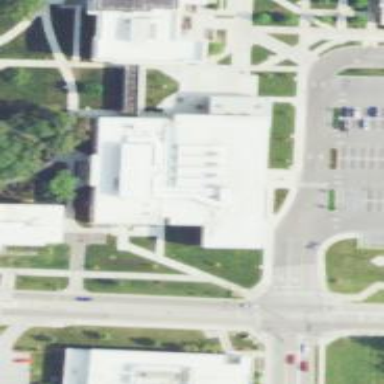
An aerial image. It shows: Flat-roofed university building with black roof.